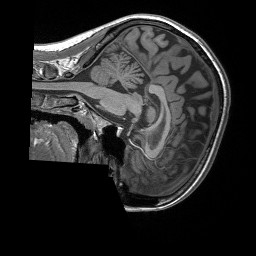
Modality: T1w
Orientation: sagittal
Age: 25
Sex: female
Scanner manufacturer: siemens
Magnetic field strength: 3 T
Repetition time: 1.56 s
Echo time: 0.00207 s